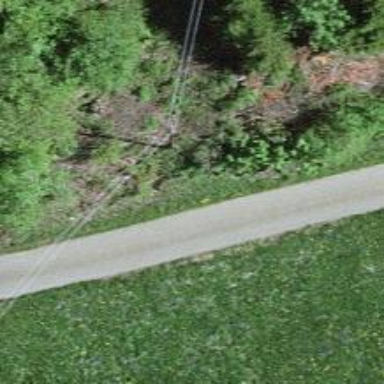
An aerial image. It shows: Power pole.